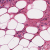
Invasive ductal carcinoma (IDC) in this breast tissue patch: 0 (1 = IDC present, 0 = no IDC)